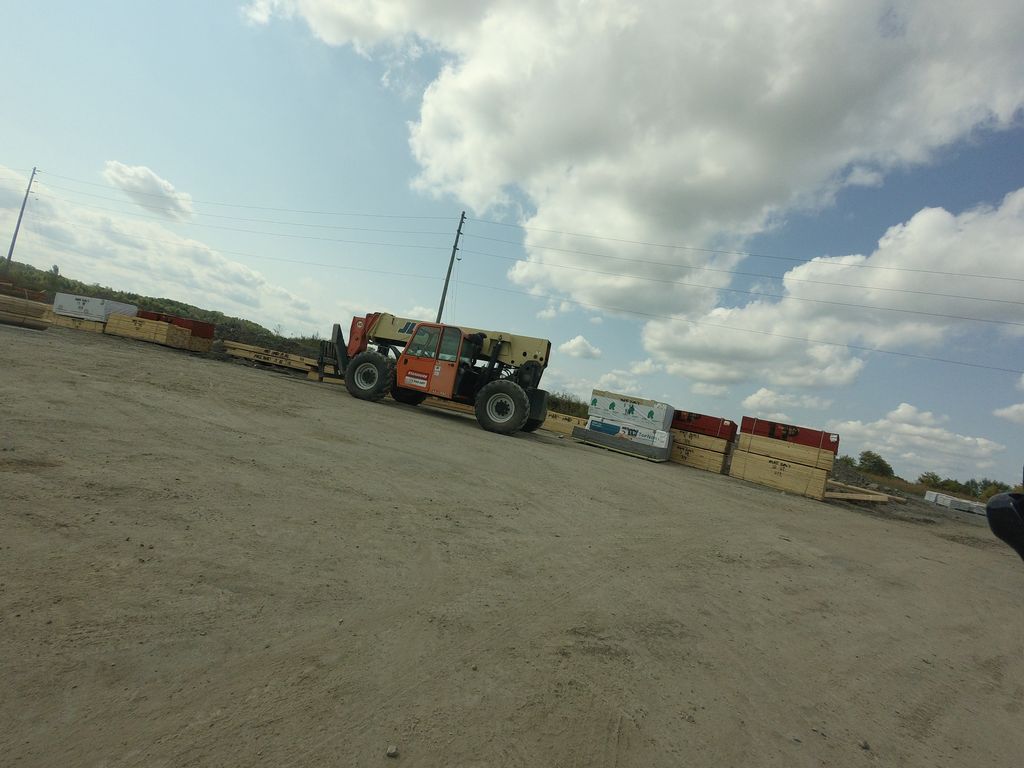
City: ottawa-gatineau